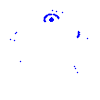
Particle: kaon